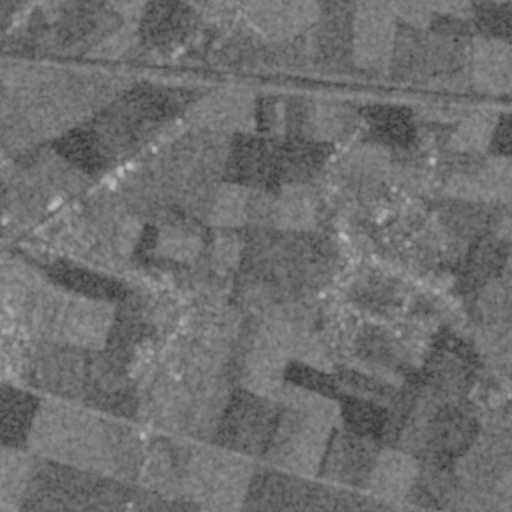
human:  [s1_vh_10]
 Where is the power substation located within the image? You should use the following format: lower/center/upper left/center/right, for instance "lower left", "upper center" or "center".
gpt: The power substation is located in the upper left of the image.
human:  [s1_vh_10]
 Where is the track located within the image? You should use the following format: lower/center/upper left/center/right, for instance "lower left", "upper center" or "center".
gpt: There is no track in the image.

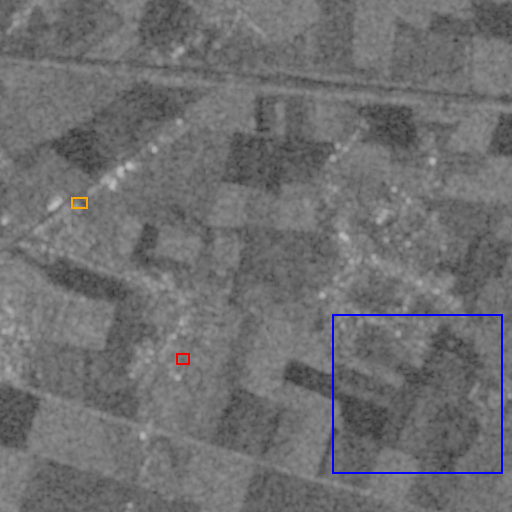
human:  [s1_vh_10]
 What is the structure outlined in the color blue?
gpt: The structure outlined in blue is a crop field.
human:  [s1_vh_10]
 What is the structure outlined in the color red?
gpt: The structure outlined in red is a park.
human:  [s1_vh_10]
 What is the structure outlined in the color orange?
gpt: The structure outlined in orange is a parking lot.
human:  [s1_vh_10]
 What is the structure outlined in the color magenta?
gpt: There is no magenta outline.